Interaction volume radius: 10 \u00c5
Interaction volume height: 10 \u00c5
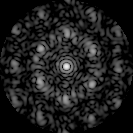
Disorder parameter: 0.5424